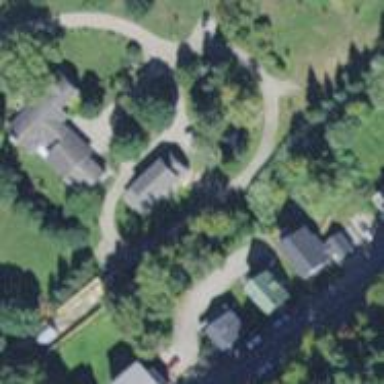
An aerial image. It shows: Residential building.